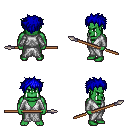
a pixel art fantasy rpg character, male body template, orc, green skin, white robe, white pants, blue bedhead hairstyle, spear, four views (front, back, left, right), 2x2 character sprite sheet, small pixel art, hard edges, no anti-aliasing